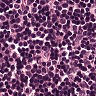
Metastatic tissue present: no